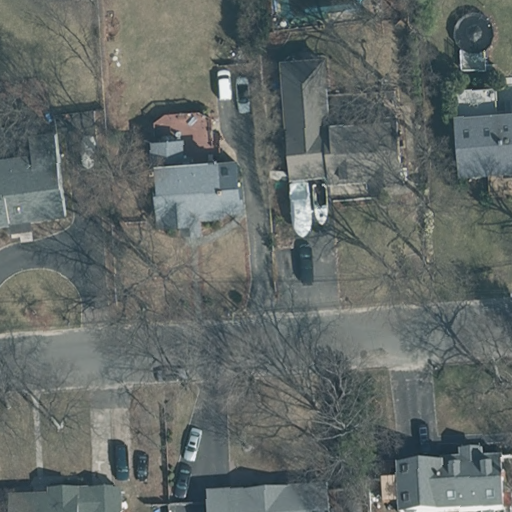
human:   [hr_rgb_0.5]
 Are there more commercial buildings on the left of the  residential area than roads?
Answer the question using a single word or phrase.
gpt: no

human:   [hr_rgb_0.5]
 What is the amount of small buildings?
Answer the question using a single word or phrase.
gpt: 1

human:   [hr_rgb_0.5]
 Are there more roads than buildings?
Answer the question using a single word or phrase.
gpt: no

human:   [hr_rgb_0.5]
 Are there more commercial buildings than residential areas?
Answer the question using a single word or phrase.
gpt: no

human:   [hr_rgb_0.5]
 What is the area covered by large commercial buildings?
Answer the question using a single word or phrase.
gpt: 0m2

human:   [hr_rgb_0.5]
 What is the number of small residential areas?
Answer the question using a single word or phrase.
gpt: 0

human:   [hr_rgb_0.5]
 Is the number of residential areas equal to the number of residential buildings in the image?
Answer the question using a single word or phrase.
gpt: no

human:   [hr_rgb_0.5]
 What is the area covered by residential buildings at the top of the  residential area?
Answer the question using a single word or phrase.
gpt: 0m2

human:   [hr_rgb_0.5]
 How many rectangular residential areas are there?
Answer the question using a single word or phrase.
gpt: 1

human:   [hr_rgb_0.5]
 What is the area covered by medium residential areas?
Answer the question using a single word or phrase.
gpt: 0m2

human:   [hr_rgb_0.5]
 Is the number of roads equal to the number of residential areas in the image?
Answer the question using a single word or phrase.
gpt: yes

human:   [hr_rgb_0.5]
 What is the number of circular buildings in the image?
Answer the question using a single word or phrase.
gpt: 0

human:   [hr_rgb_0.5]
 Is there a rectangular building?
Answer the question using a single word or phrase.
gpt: yes

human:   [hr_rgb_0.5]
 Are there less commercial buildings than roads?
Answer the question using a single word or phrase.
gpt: yes

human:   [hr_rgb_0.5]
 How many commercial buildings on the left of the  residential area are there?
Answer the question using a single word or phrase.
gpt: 0

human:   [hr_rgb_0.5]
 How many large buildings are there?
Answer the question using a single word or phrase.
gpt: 0

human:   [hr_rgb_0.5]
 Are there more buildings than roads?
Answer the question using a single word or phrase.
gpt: yes

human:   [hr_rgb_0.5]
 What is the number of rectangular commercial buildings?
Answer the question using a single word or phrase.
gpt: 0

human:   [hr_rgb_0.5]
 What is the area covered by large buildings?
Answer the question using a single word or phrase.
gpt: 0m2

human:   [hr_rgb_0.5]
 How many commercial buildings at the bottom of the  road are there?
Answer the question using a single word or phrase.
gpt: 0

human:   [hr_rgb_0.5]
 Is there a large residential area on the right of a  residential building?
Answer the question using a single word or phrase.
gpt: no

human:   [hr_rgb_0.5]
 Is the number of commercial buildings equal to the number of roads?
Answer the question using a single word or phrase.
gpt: no

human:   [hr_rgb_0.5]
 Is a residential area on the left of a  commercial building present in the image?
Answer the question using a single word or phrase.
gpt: no

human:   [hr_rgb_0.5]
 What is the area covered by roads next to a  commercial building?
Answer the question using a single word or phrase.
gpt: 0m2

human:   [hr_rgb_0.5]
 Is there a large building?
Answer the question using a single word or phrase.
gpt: no

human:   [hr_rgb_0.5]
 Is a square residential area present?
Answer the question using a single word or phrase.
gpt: no

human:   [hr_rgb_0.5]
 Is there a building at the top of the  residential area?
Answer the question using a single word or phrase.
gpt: no

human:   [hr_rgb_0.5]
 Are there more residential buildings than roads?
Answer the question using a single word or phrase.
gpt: yes

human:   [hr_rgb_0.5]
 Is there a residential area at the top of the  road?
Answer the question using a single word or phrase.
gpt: yes

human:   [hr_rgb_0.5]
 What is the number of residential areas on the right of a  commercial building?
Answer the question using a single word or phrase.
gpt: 0

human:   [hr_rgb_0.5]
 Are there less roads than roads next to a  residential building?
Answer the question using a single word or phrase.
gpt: no

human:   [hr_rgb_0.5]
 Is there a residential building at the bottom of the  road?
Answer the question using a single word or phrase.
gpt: yes

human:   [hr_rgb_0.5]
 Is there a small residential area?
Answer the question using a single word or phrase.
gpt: no

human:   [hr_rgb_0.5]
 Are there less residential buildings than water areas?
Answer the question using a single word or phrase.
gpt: no

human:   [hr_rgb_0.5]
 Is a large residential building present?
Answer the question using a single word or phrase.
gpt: no

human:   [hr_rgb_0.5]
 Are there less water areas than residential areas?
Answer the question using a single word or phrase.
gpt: yes